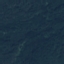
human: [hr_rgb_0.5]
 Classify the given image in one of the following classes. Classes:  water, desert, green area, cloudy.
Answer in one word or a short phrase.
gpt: green area